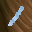
Label: 1